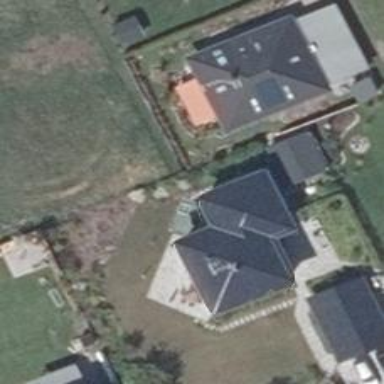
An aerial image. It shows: Detached building.